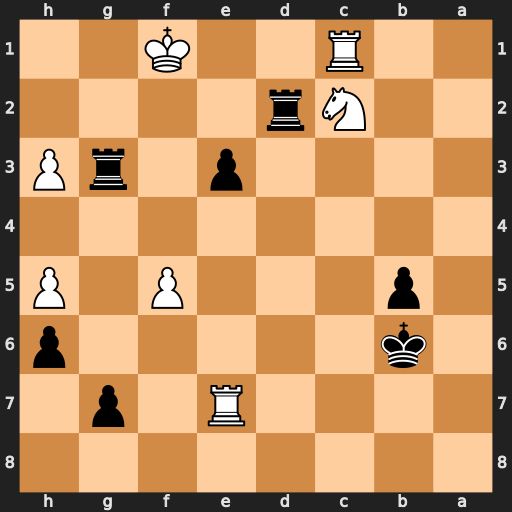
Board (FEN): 8/4R1p1/1k5p/1p3P1P/8/4p1rP/2Nr4/2R2K2
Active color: b
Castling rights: -
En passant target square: -
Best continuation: Rf2+ Ke1 Rg1#